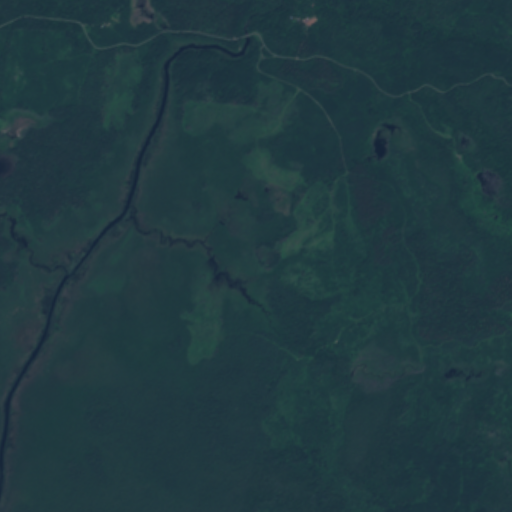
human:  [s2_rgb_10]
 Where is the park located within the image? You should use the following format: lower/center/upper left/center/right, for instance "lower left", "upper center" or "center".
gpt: The park is located in the upper right of the image.
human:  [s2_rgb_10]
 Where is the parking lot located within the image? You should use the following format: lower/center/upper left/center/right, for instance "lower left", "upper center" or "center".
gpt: The parking lot is located in the upper center of the image.
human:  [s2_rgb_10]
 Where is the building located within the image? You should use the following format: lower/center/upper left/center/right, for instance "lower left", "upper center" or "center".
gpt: The building is located in the upper center of the image.
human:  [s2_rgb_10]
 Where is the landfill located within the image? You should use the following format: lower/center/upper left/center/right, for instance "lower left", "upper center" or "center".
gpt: There is no landfill in the image.